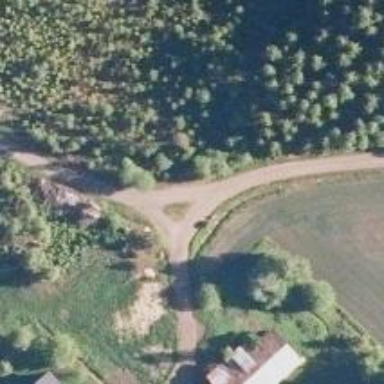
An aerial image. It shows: Unclassified road.